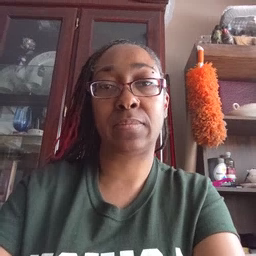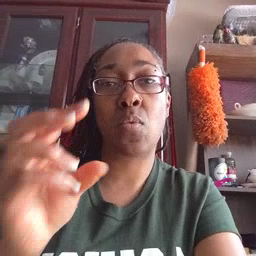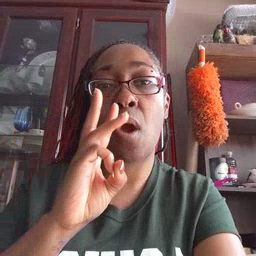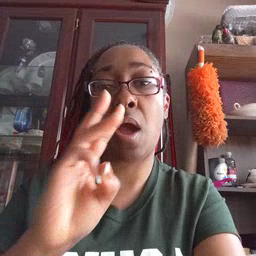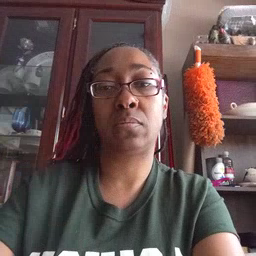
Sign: water